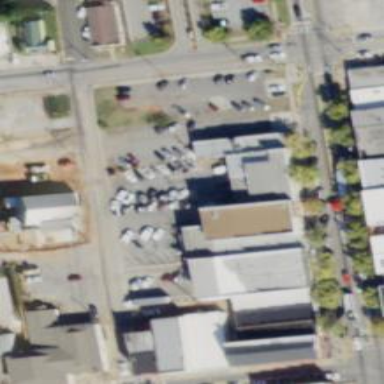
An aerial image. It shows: Commercial building.